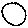
Label: circle